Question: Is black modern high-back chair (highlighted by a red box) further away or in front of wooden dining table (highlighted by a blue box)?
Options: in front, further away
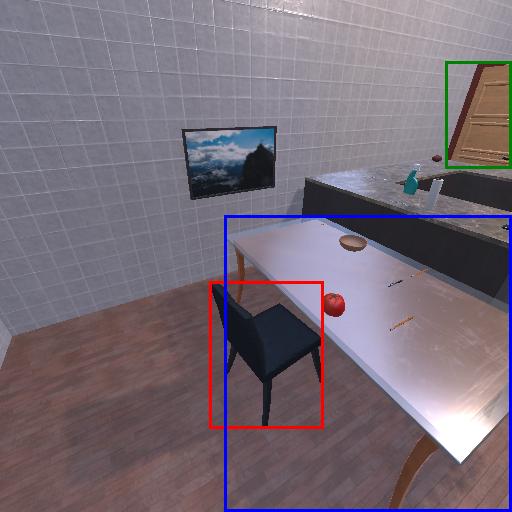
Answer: in front